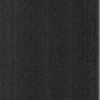
Label: dusty